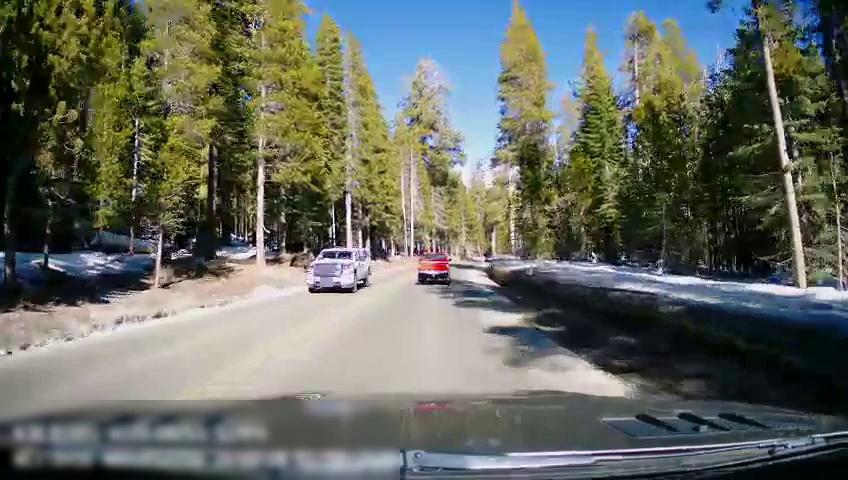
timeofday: Day
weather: Sunny
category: Drivable Space
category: Vehicles | SUV
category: Vehicles | Truck